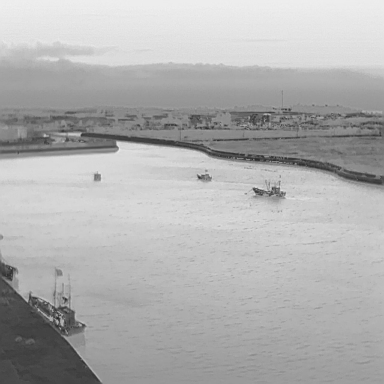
There are three bulk_carriers in the infrared image.